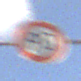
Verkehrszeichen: Geschwindigkeit90
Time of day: Midday
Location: Outdoor (RoadRail)
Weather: PartlyCloudy
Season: NotSpecified
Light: Natural